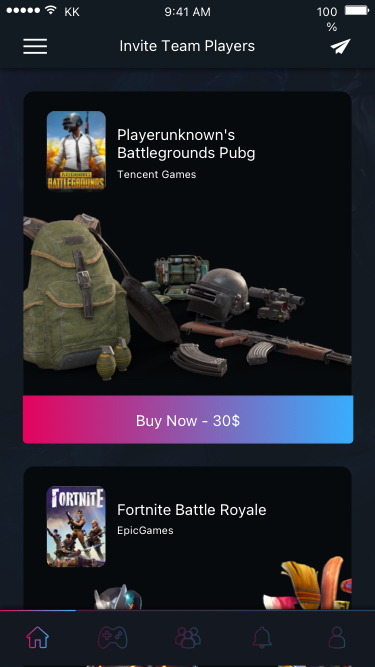
Text in this UI design:
9:41 AM
KK
100%
Invite Team Players
Playerunknown's Battlegrounds Pubg
Tencent Games
Buy Now - 30$
Fortnite Battle Royale
EpicGames